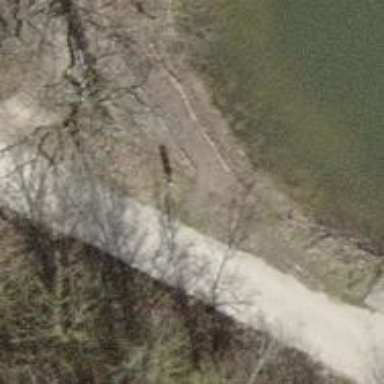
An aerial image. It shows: Path.